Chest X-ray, AP view. Patient: 21 years old, sex M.
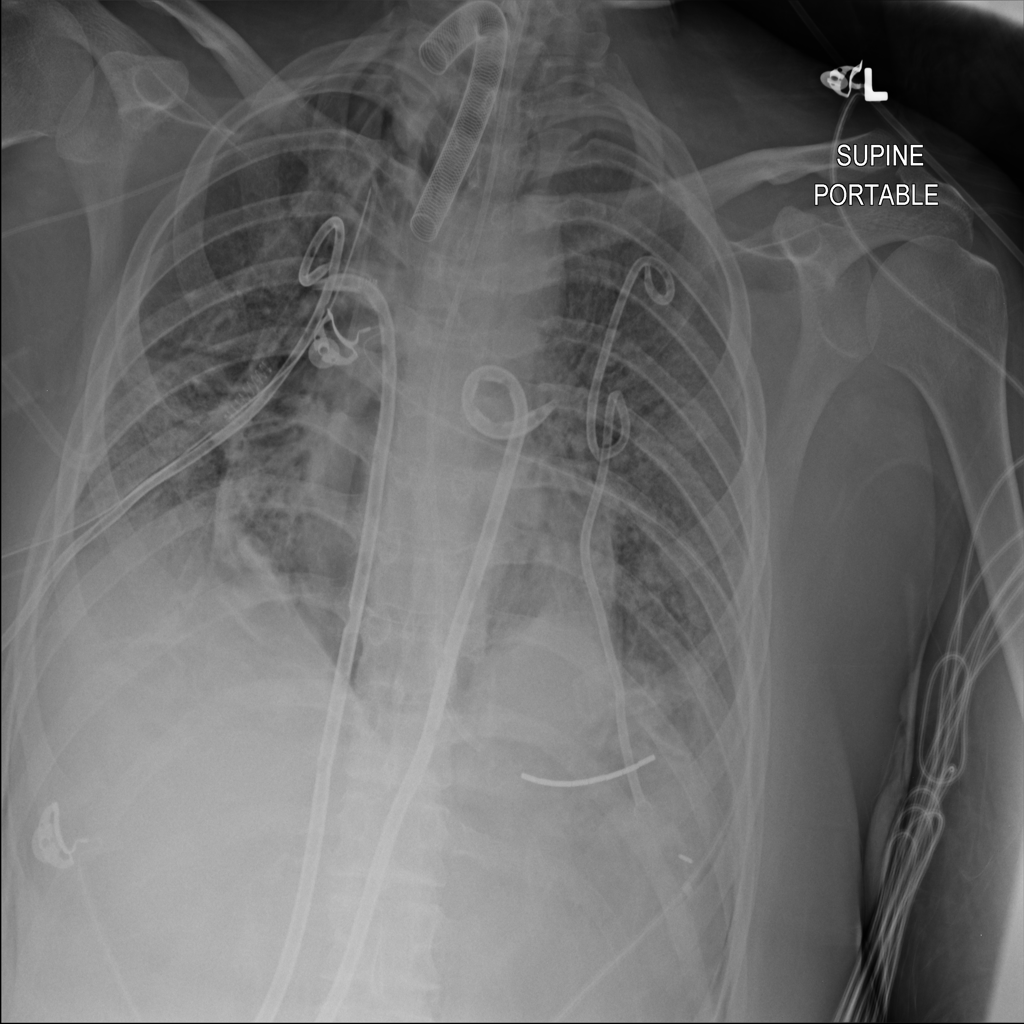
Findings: Effusion, Infiltration